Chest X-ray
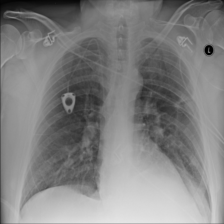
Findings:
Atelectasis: negative
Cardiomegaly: negative
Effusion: negative
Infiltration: positive
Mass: negative
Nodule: negative
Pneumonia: negative
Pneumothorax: negative
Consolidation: negative
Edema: positive
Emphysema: negative
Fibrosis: negative
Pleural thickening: negative
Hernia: negative